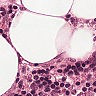
Metastatic tissue present: no